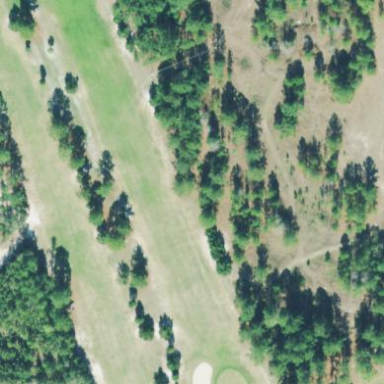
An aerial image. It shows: Golf fairway in the image.